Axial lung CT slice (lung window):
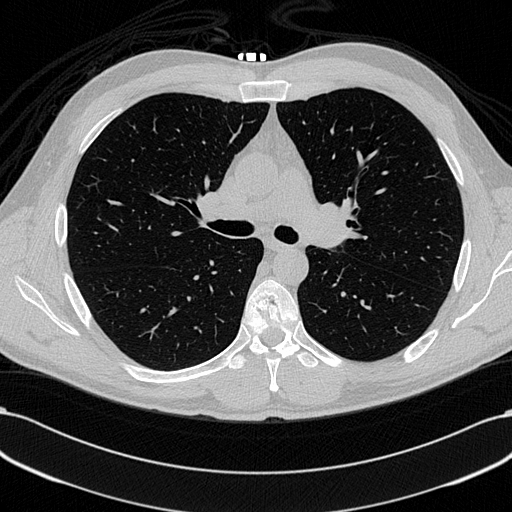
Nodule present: no